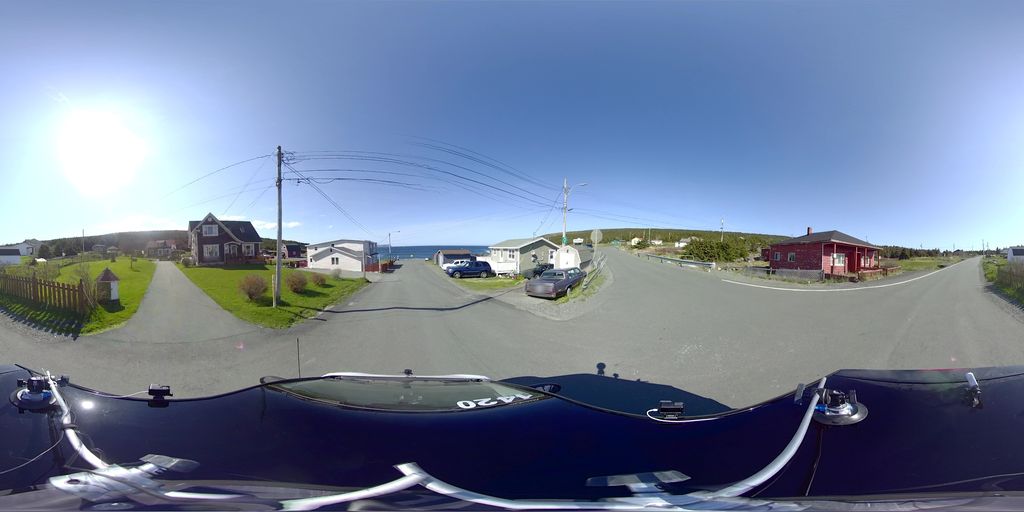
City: st_johns